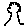
Label: tree